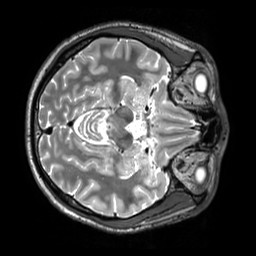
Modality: T2w
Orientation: axial
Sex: male
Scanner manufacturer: siemens
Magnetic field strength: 3 T
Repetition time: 3.2 s
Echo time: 0.409 s